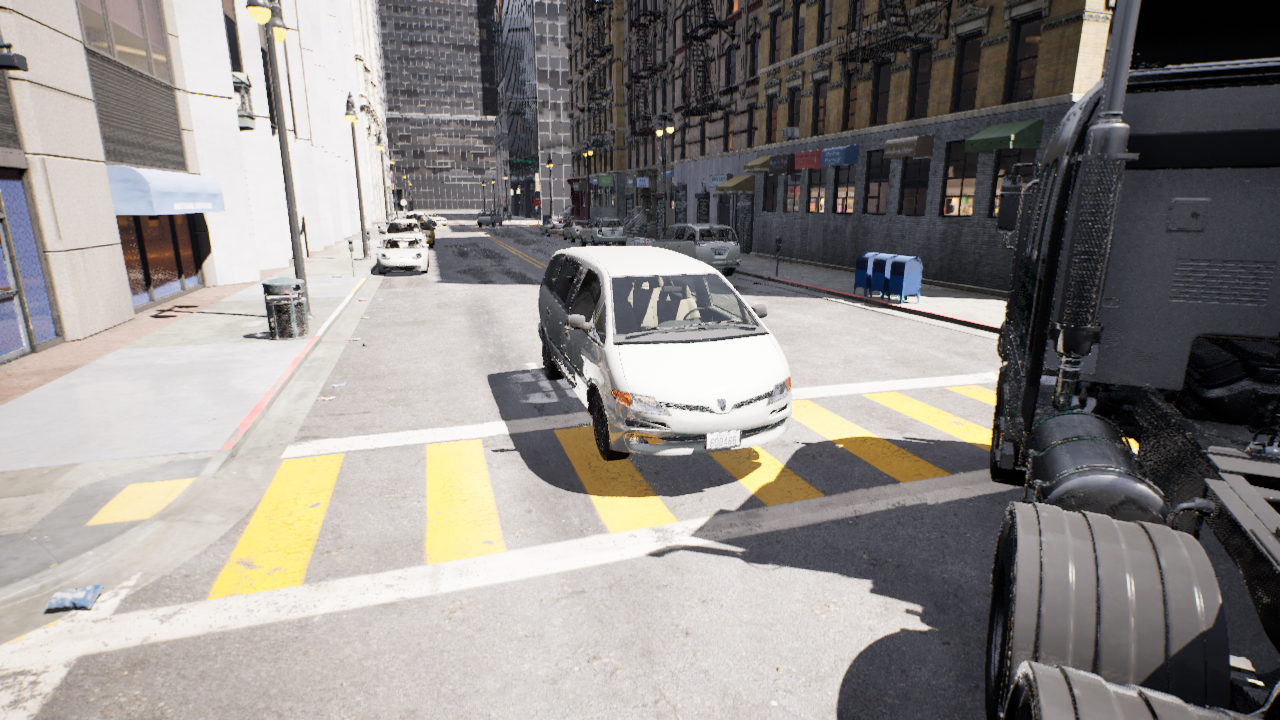
Venue: residential
Lighting: clear day
Vehicle rig: minivan